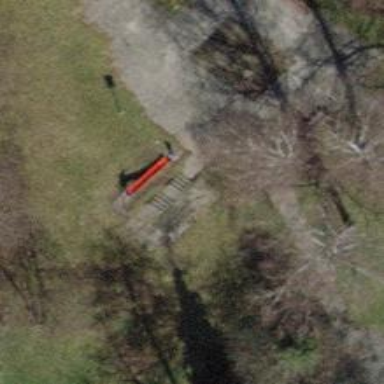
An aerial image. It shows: Playground with slide.